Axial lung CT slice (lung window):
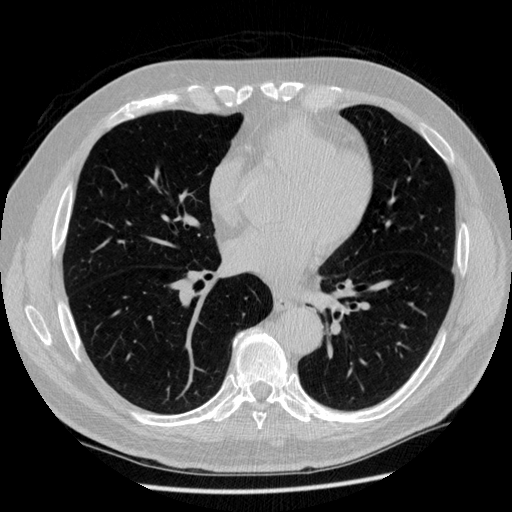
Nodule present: no